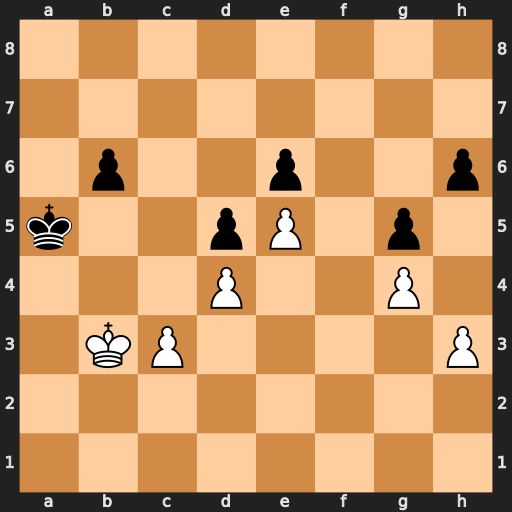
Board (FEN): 8/8/1p2p2p/k2pP1p1/3P2P1/1KP4P/8/8
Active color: w
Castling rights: -
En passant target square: -
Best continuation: c4 dxc4+ Kxc4 Ka6 d5